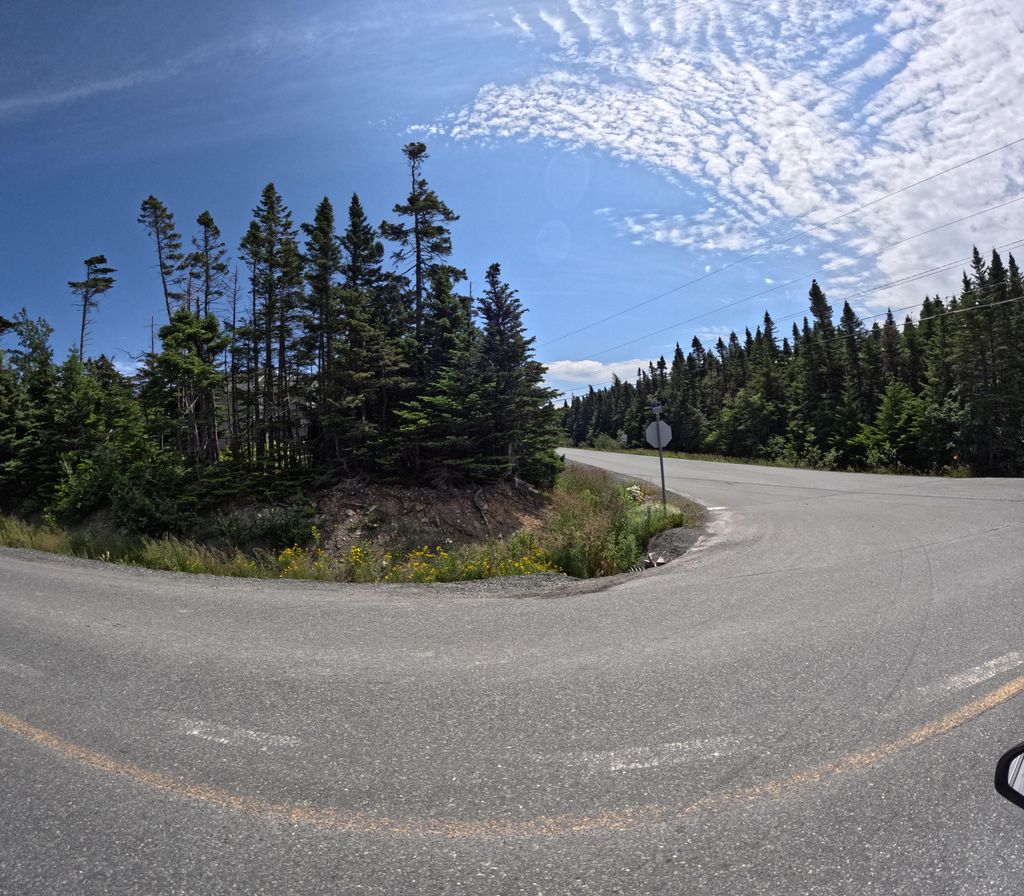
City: st_johns